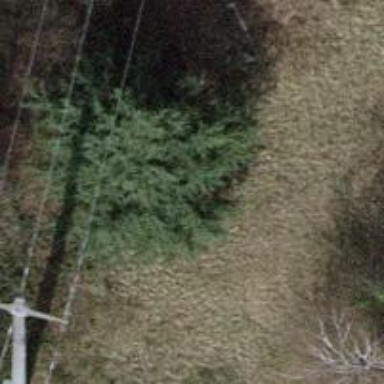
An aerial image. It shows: Evergreen tree with needle-leaved leaves.